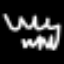
Label: squiggle